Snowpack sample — Loveland Pass, Silver Plume, Colorado, USA (1/12/25, 11:40 AM MST)
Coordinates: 39.66, -105.88
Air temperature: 7 °F
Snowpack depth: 140 cm
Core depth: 10 cm
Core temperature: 41 °F
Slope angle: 11°, slope face: 30°
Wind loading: high
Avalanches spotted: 2
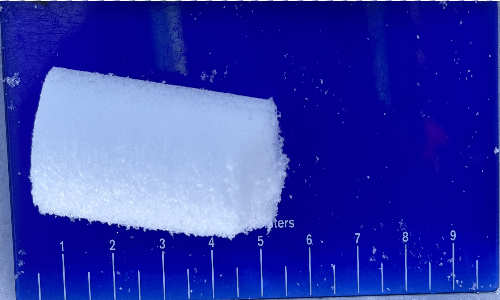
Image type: core
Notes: Pilot using slightly modified coring method that took too large segment for snow profile picturing, advised not to use in higher level models. Two avalanche on south face nearby, partially cloudy with light snow in the last 24 hours. Lots of wind loading on eastern features.